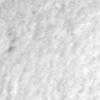
Label: no_change